Interaction volume radius: 10 \u00c5
Interaction volume height: 20 \u00c5
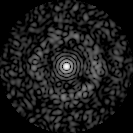
Disorder parameter: 0.8415